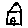
Label: house